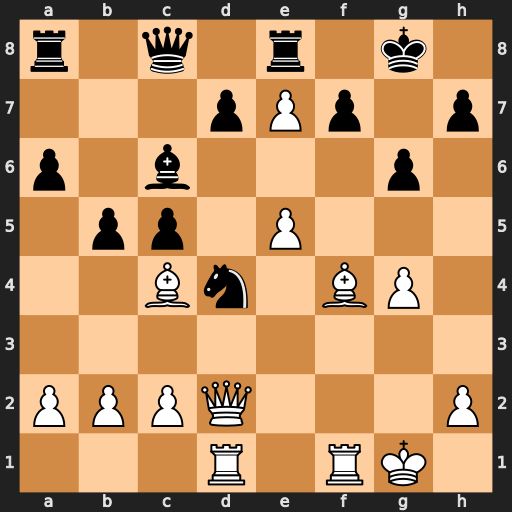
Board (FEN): r1q1r1k1/3pPp1p/p1b3p1/1pp1P3/2Bn1BP1/8/PPPQ3P/3R1RK1
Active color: w
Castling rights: -
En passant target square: -
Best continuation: Bxf7+ Kxf7 Bh6+ Kg8 Qg5 d6 Rxd4 cxd4 Rf8+